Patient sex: M
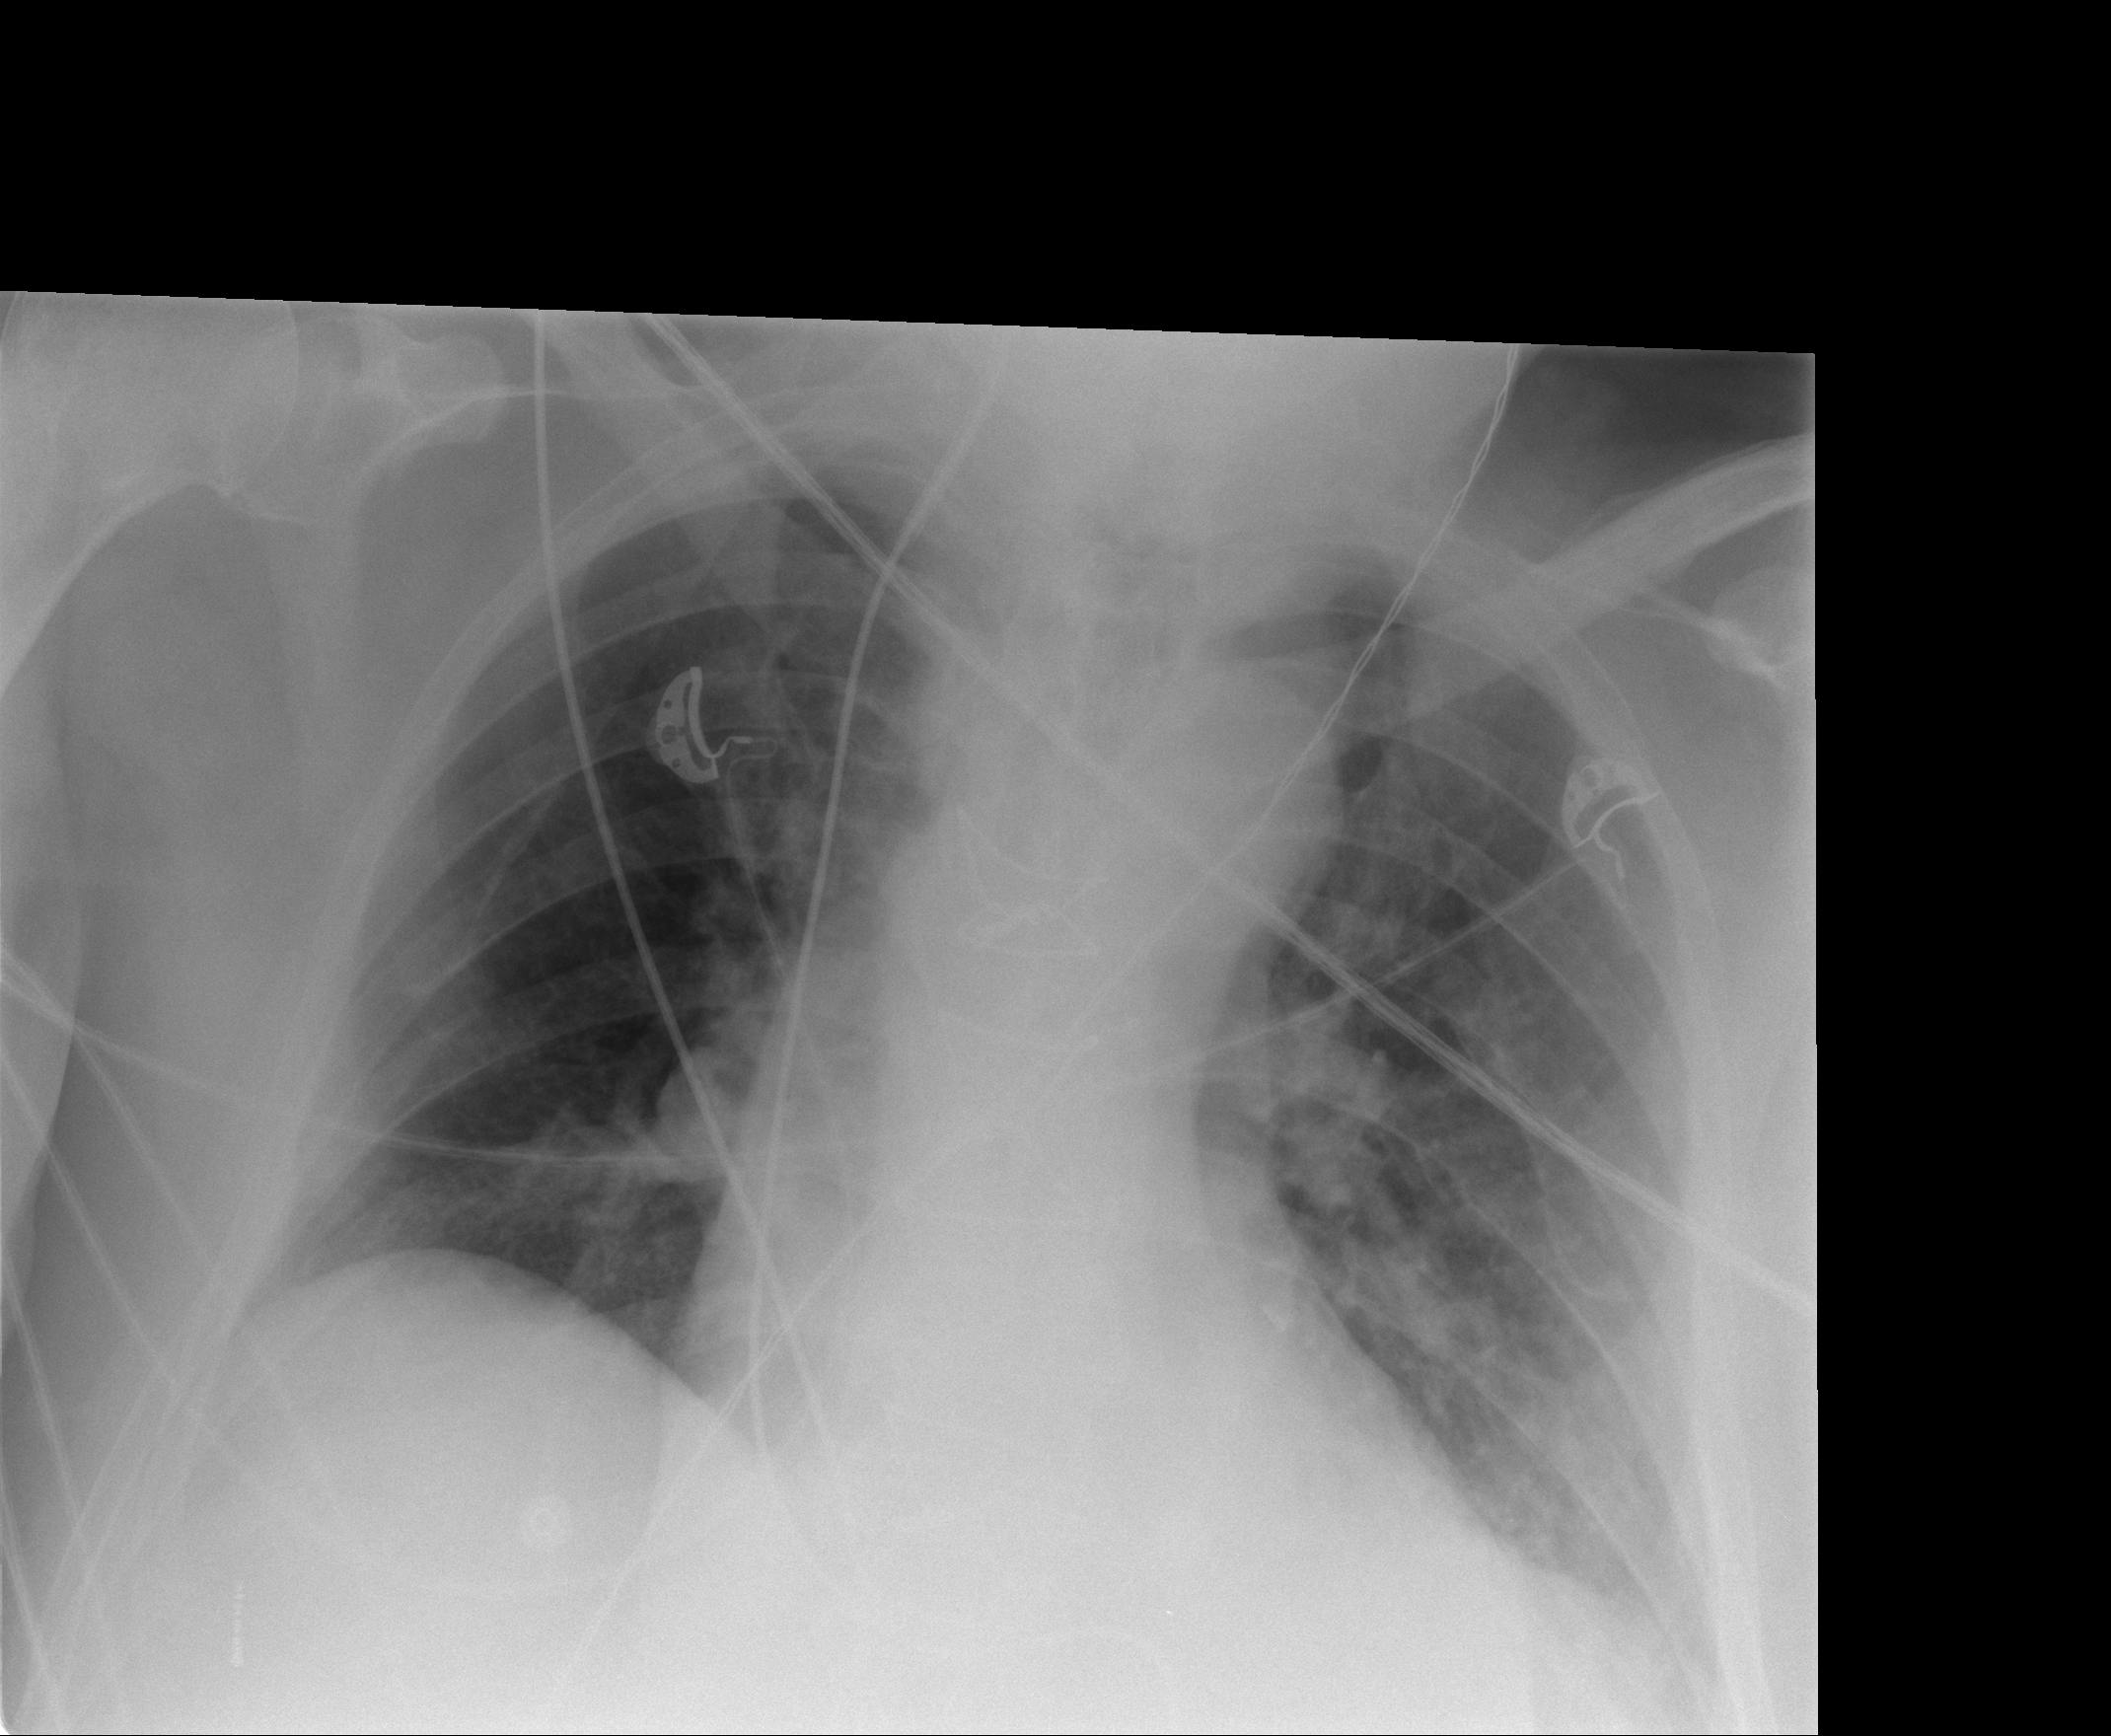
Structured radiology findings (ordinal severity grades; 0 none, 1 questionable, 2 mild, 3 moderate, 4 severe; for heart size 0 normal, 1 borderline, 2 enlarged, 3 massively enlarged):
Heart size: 2
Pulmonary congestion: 0
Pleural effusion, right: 0
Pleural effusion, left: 2
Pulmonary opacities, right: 0
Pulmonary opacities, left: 0
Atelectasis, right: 0
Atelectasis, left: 0